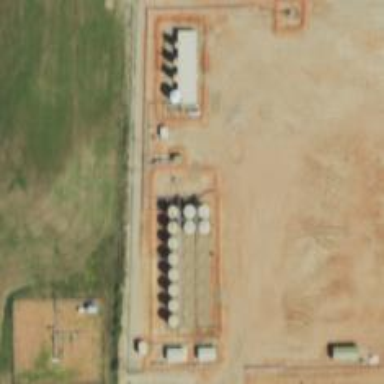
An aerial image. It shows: Storage tank that is man-made.